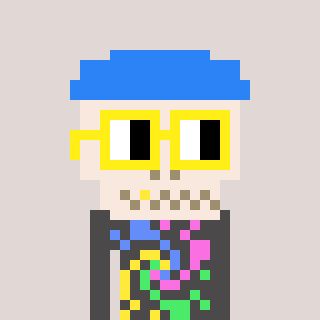
a pixel art character with square yellow glasses, a skeleton-hat-shaped head and a grayscale-colored body on a warm background